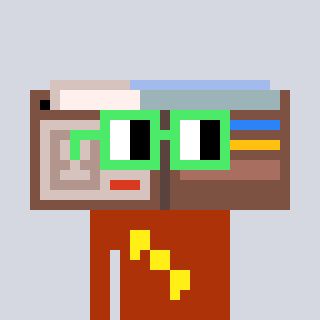
a pixel art character with square light green glasses, a wallet-shaped head and a hotbrown-colored body on a cool background